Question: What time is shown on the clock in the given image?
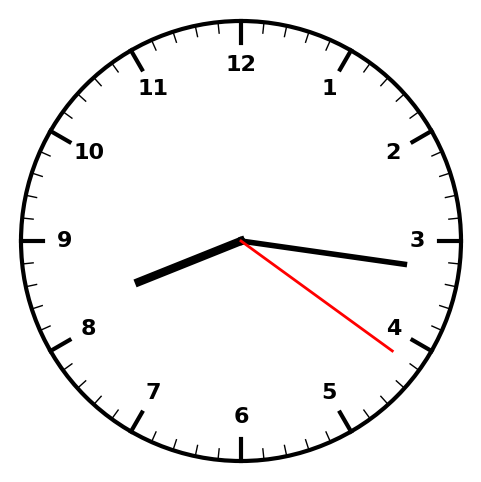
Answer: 08:16:21